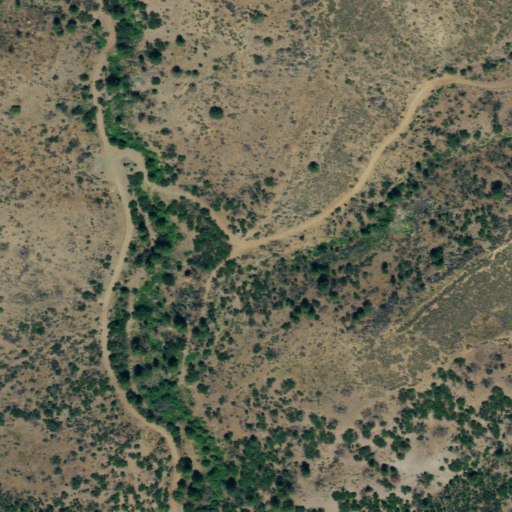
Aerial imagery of valley in California named Miller Gulch containing grassland, shrub, and evergreen forest